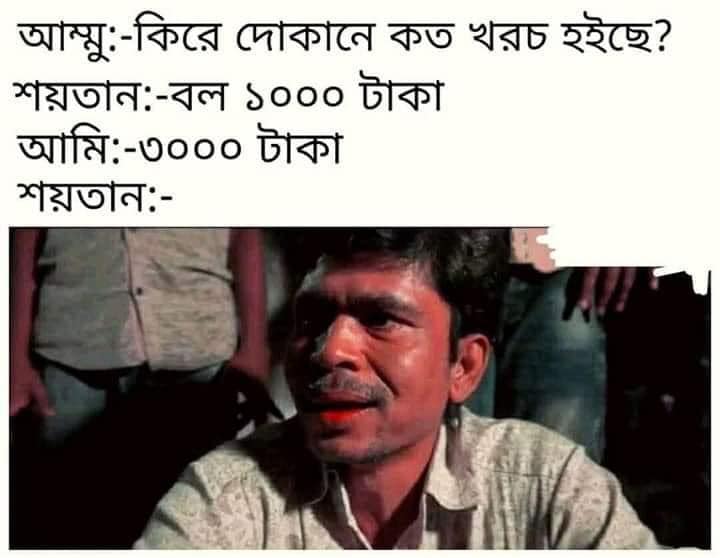
Caption: আম্মুঃ- কিরে দোকানে কত খরচ হইছে ?     শয়তানঃ- বল ১০০০ টাকা      আমিঃ-  ৩০০০ টাকা       শয়তানঃ-
Label: non-hate